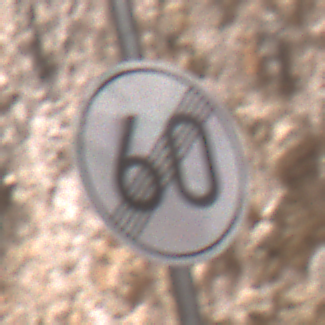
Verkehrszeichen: EndeGeschwindigkeit60
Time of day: Midday
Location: Outdoor (Urban)
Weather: PartlyCloudy
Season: NotSpecified
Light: Natural